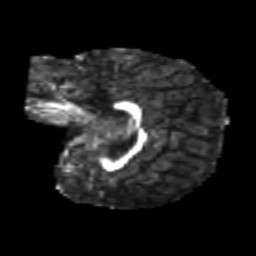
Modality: FA
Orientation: sagittal
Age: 6
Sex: male
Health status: healthy